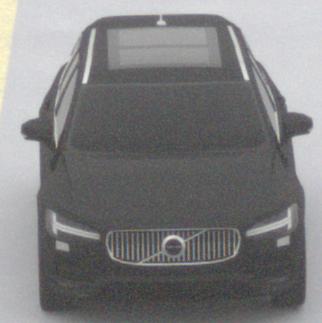
Make: Volvo
Model: V90
Detailed model: -
Model produced from: 2016
Model produced until: 2020
Doors: 5
Color: black
Road condition: dry road
Daytime: midday
Contrast: low contrast